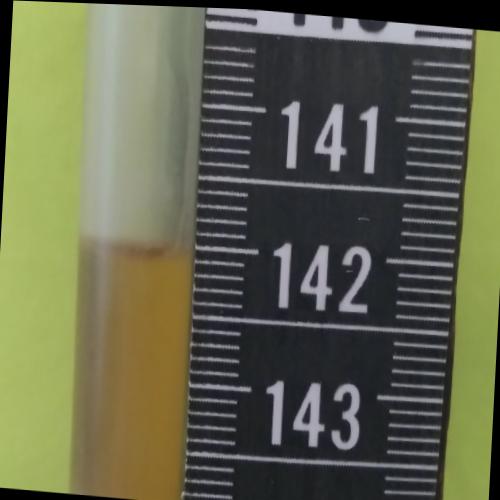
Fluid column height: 142.0 cm